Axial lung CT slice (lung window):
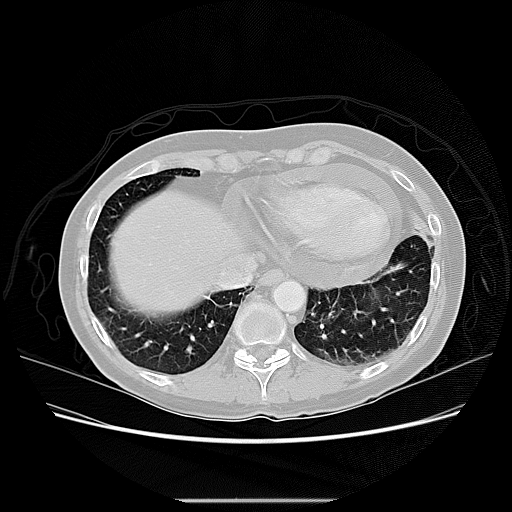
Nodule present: no